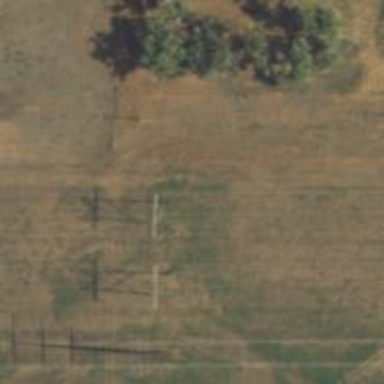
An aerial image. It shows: H-frame designed tower for power lines.